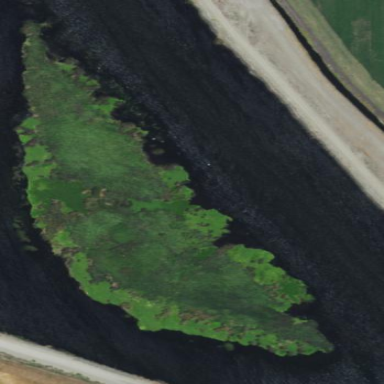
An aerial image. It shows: Marsh wetland.